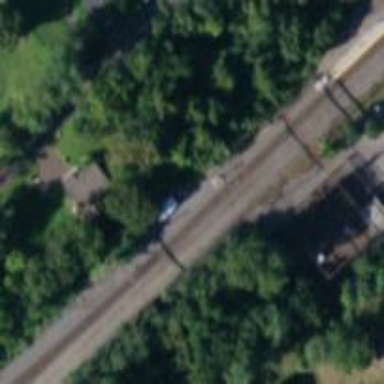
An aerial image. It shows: Junction on the railway.